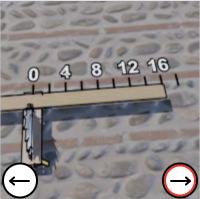
Task: length
Answer: 16
First scale value: 4.0